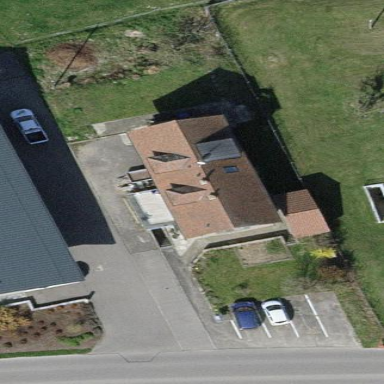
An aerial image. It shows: Simple house.